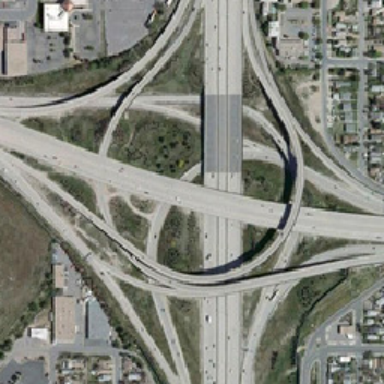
Many cars were driving on the road and parked on the side of the road .